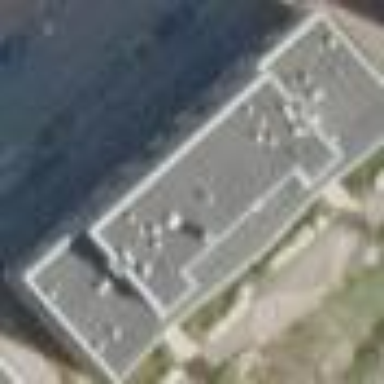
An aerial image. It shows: Residential apartments building.